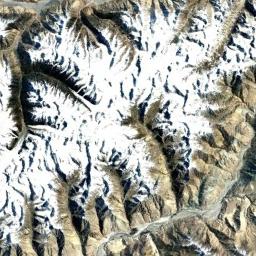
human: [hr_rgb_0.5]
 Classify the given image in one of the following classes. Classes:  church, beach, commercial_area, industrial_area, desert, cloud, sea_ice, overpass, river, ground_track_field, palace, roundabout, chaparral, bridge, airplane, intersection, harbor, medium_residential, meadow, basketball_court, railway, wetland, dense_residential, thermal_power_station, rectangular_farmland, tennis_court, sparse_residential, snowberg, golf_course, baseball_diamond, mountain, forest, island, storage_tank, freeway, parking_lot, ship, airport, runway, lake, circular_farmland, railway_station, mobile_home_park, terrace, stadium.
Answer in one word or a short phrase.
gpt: snowberg